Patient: sex F, age 58
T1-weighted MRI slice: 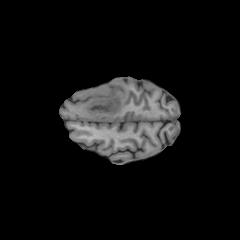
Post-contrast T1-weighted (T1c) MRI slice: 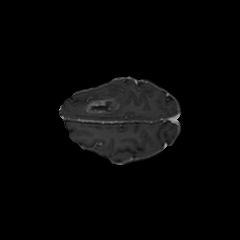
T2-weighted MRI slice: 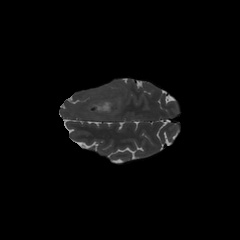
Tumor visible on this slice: yes
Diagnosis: Glioblastoma, IDH-wildtype
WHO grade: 4